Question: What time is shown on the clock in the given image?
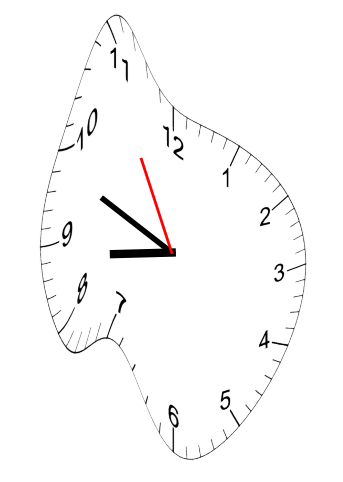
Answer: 08:48:55